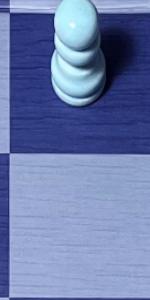
Label: Empty